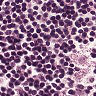
Metastatic tissue present: no